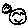
Label: smiley face